Brain MRI, t1w sequence, axial 2D slice.
Patient: age 37, sex M, weight 90 kg, height 1.9 m
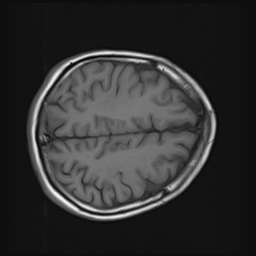